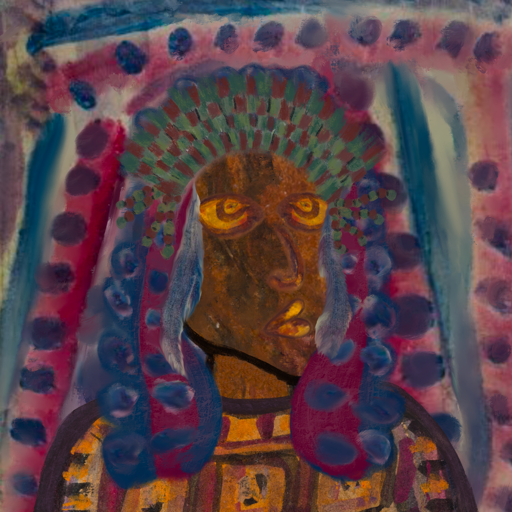
Background: HillGirl, Head And Neck Side: Mosgoul, Face Side: Comrade, Bust: Doll, Hair Side: Hill_Girl, Head Accessory: After_Raid_Crown, Second Necklace: Blank, Necklace: Blank, Baby: Blank